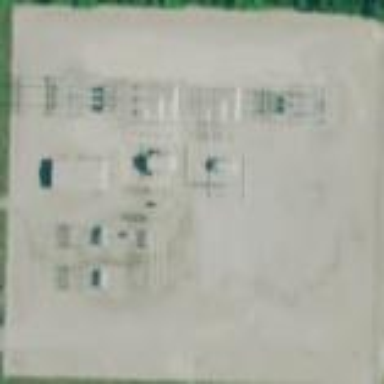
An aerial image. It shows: Distribution level power substation.